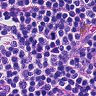
Metastatic tissue present: no